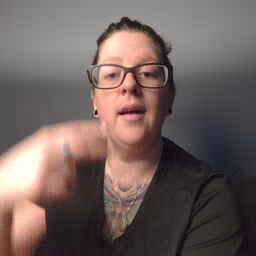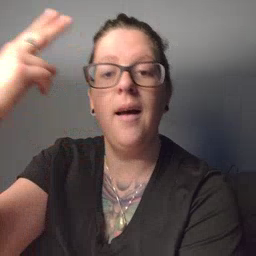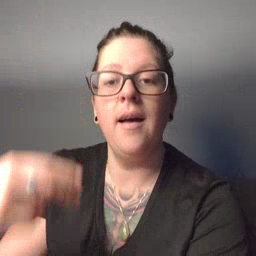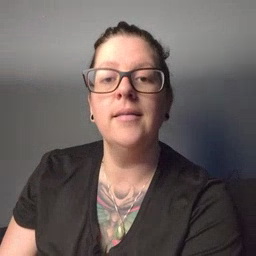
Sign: high